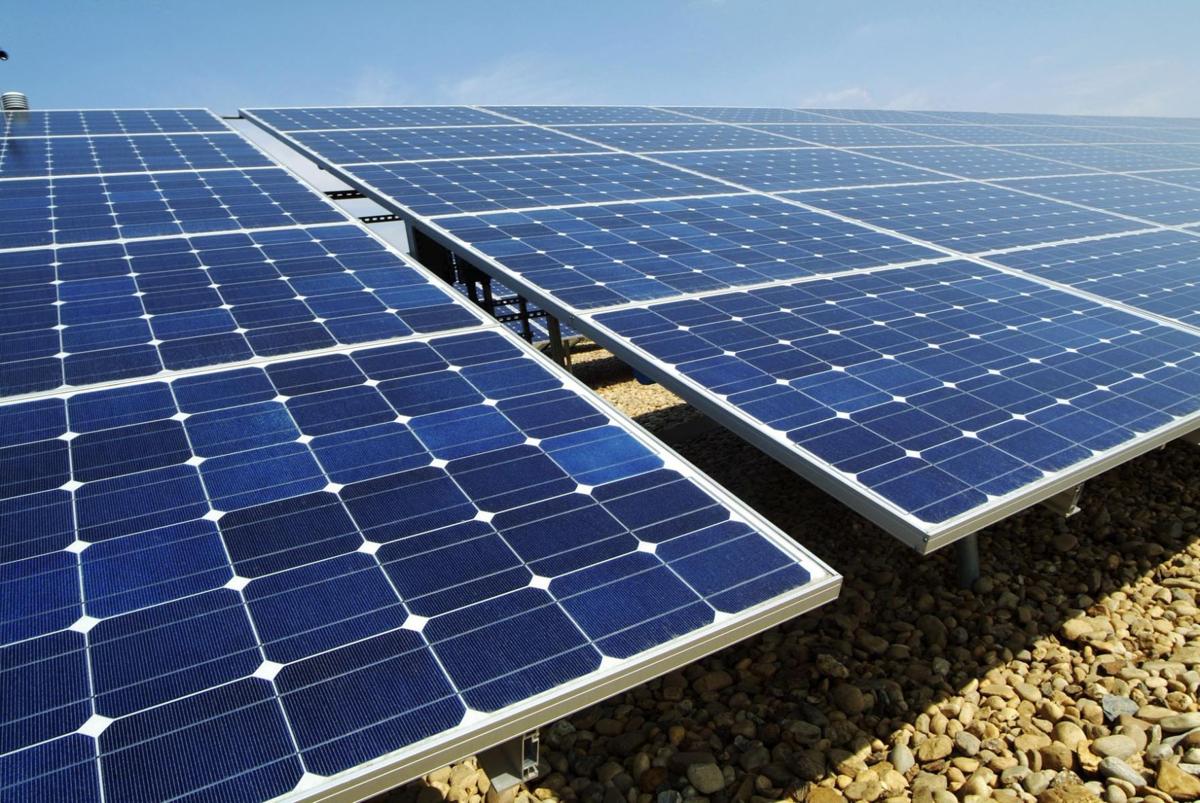
Label: Clean